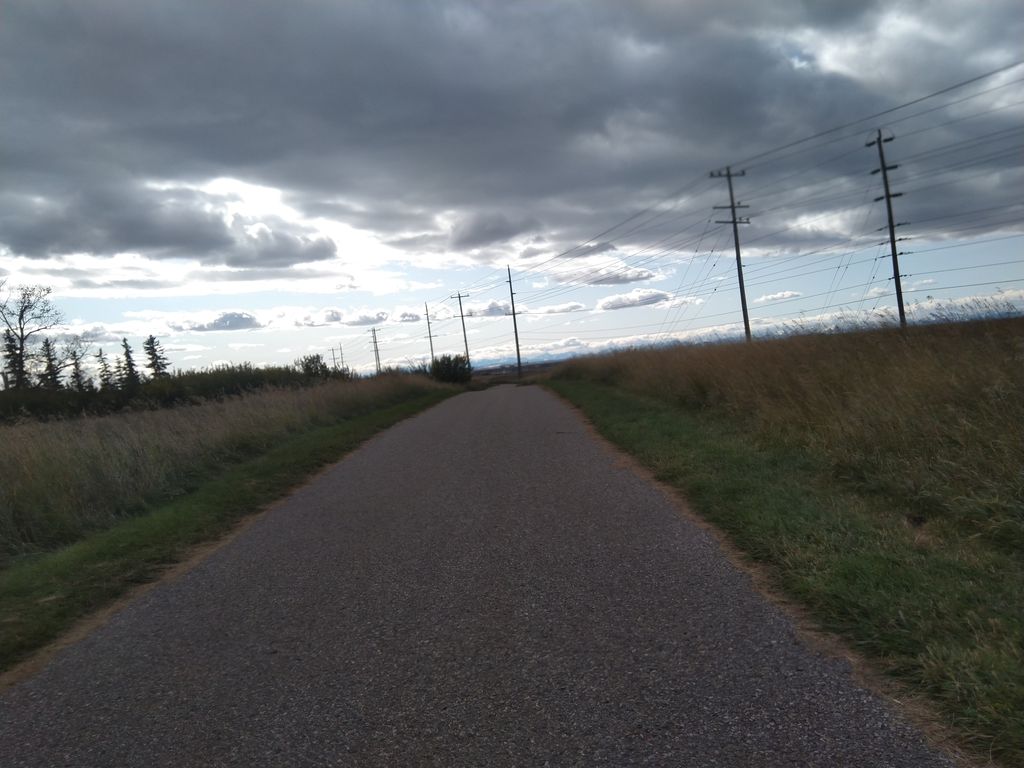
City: calgary